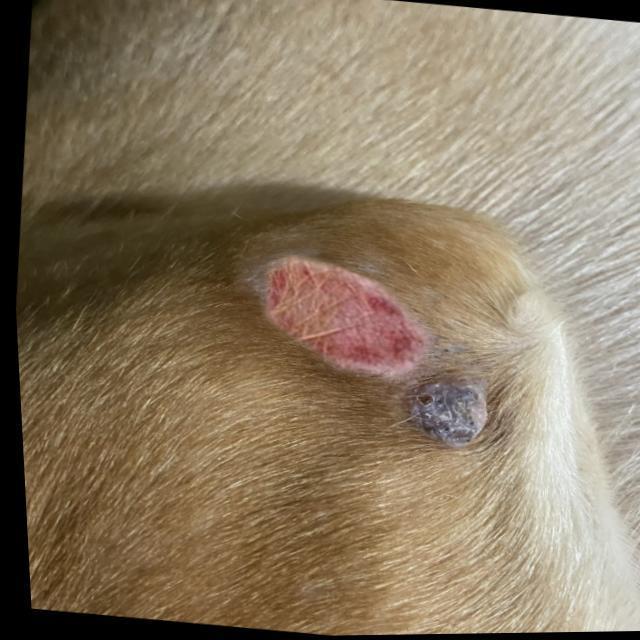
Canine ringworm (Dermatophytosis) — fungal infection caused by Microsporum or Trichophyton. Presents with circular alopecia, scaling, crusting, and broken hairs.